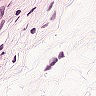
Metastatic tissue present: no